Question: I have managed to plot y axis tick on the right as a percentage, but the labels aren't to appealing I want to change them to multiples of 10. How do I change the ticks so that they're 10^2% (100%), 10^1%, 10^0%, etc., but that they still match the ticks on the left?
'''
from datetime import datetime
from dateutil.relativedelta import relativedelta
from numpy import nan, arange
import matplotlib
import matplotlib.pyplot as plt
from matplotlib.ticker import FuncFormatter
import sys
twentytwo = {}
twentytwo[60.0] = [578, 85, 14, 5, 0, 0, 1, 0, 0, 0, 0, 0, 0, 0, 0, 0, 0, 0, 0, 0]
totNEA2014 = 1266
def to_percent(y, position):
# Ignore the passed in position. This has the effect of scaling the default
# tick locations.
s = str(100 * (y/totNEA2014))
if matplotlib.rcParams['text.usetex'] == True:
return s + r'$\%$'
else:
return s + '%'
# Plot Details
bar_width = 0.18
line_width = 1
opacity = 1.
centre_bar_positions = arange(20)
zeros = [0 for k in range(len(centre_bar_positions))]
# Make bar plots
fig = plt.figure(figsize=[12, 9])
ax1 = fig.add_subplot(111)
bar_60_22 = plt.bar(centre_bar_positions, twentytwo[60.0], bar_width, bottom=10**-1, alpha=opacity, color='green', log=True, label='V < 22')
plt.title("Some Place")
plt.ylabel("Number of NEAs")
plt.xlabel("Number of apparitions")
ax1.set_ylim([ax1.set_ylim()[0], totNEA2014])
ax1.set_yscale("log")
plt.legend(loc='best')
ax2 = ax1.twinx()
ax2.yaxis.set_label_position("right")
plt.bar(centre_bar_positions, zeros, bar_width, bottom=10**-1, color='white', edgecolor='grey', linewidth=line_width, hatch='0', log=True)
ax2.set_ylim([ax1.set_ylim()[0], ax1.set_ylim()[1]])
formatter = FuncFormatter(to_percent)
plt.gca().yaxis.set_major_formatter(formatter)
plt.ylabel("Percentage of NEAs discovered in 2014")
plt.xlim([.6, 5.8])
plt.show()
'''
This is what my code currently produces (I reduced the no. of bars in the code above):

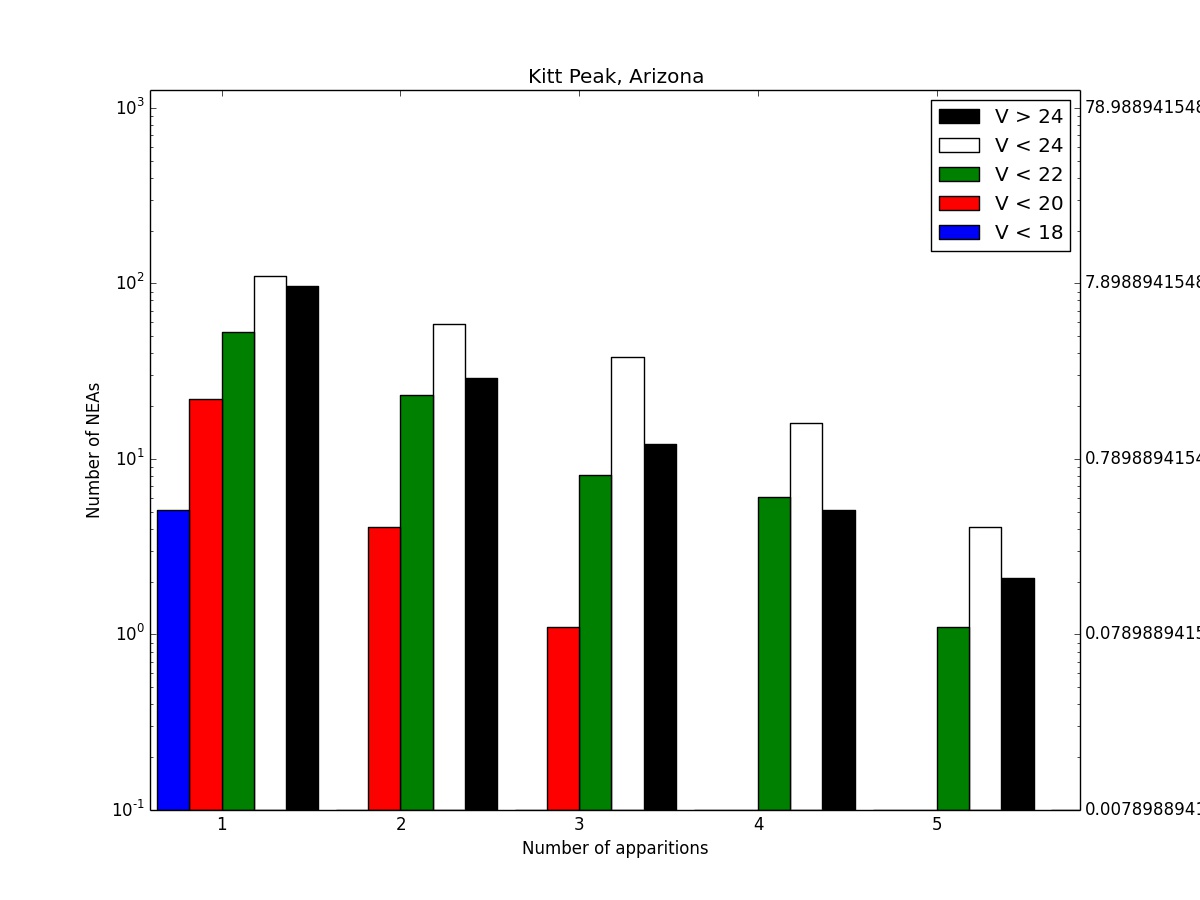
Answer: I think I understand. You want the right axis to go from 0 to 100% and be in log scale. I think this should do the trick.
'''
totNEA2014 = 1266
def to_percent(y, position):
# Ignore the passed in position. This has the effect of scaling the default
# tick locations.
s = str(100 * y)
if matplotlib.rcParams['text.usetex'] == True:
return s + r'$\%$'
else:
return s + '%'
# Plot Details
bar_width = 0.18
line_width = 1
opacity = 1.
centre_bar_positions = arange(20)
zeros = [0 for k in range(len(centre_bar_positions))]
# Make bar plots
fig = plt.figure(figsize=[12, 9])
ax1 = fig.add_subplot(111)
bar_60_22 = plt.bar(centre_bar_positions, twentytwo[60.0], bar_width, bottom=10**-1, alpha=opacity, color='green', log=True, label='V < 22')
plt.title("Some Place")
plt.ylabel("Number of NEAs")
plt.xlabel("Number of apparitions")
ax1.set_ylim([ax1.set_ylim()[0], totNEA2014])
ax1.set_yscale("log")
plt.legend(loc='best')
ax2 = ax1.twinx()
ax2.yaxis.set_label_position("right")
ax2.set_yscale("log")
ax1.bar(centre_bar_positions, zeros, bar_width, bottom=10**-1, color='white', edgecolor='grey', linewidth=line_width, hatch='0', log=True)
ax2.set_ylim([0.0001, 1])
ax2.set_yticks([0.0001, 0.001, 0.01, 0.1, 1.])
formatter = FuncFormatter(to_percent)
ax2.get_yaxis().set_major_formatter(formatter)
plt.ylabel("Percentage of NEAs discovered in 2014")
plt.xlim([.6, 5.8])
plt.show()
'''
Note that I changed your formatter function and also the plotting line (now only plotting to ax1 and not both axes)